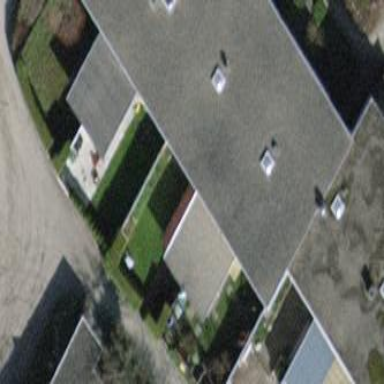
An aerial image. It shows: Flat roof terrace building.